Interaction volume radius: 5 \u00c5
Interaction volume height: 10 \u00c5
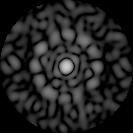
Disorder parameter: 0.7456